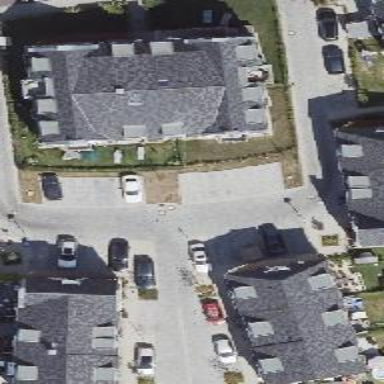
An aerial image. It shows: Living street.